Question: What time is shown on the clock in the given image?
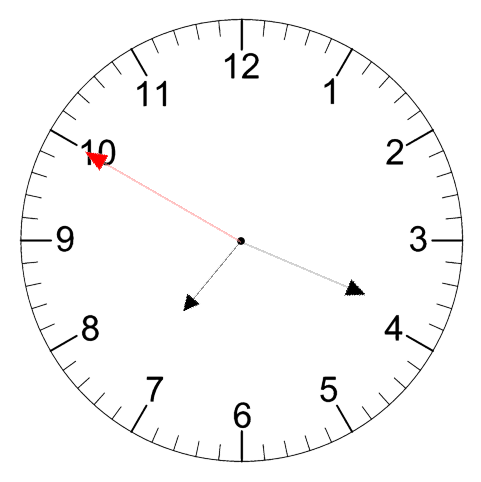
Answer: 07:18:50